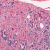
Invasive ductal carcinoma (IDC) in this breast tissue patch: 1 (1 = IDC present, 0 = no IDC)